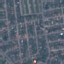
Land use / land cover: Residential